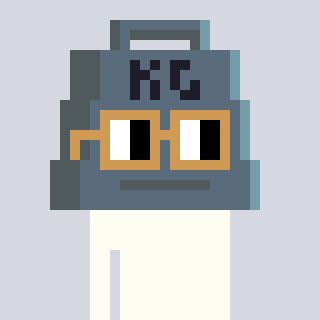
a pixel art character with square brown glasses, a weight-shaped head and a redpinkish-colored body on a cool background